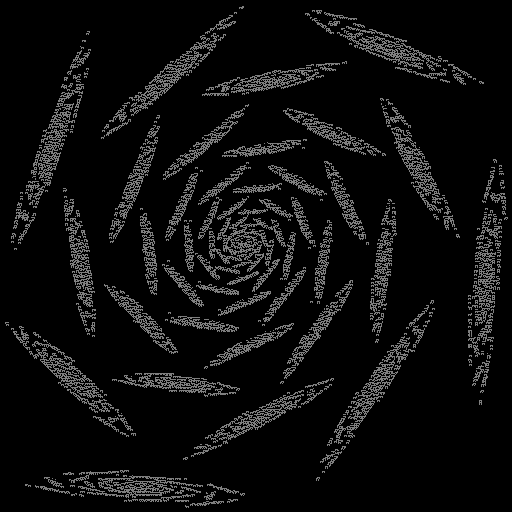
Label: rose